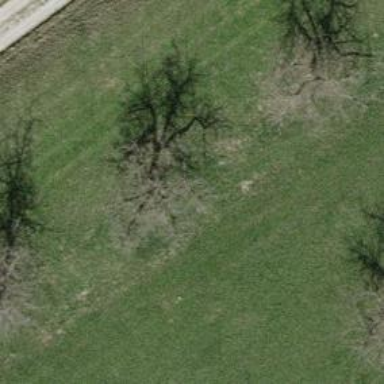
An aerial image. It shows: Single tag "natural: tree."